Field crop: maize
Growth stage: 2
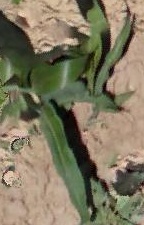
Species: maize